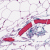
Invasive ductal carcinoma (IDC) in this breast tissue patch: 0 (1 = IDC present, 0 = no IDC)